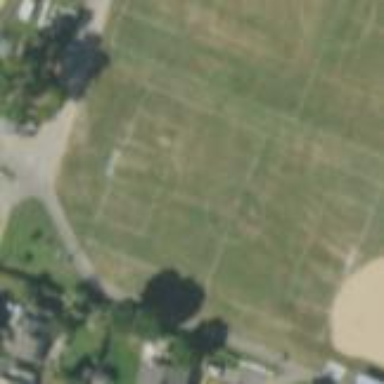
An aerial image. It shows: Soccer pitch designated for leisure and sports activities.